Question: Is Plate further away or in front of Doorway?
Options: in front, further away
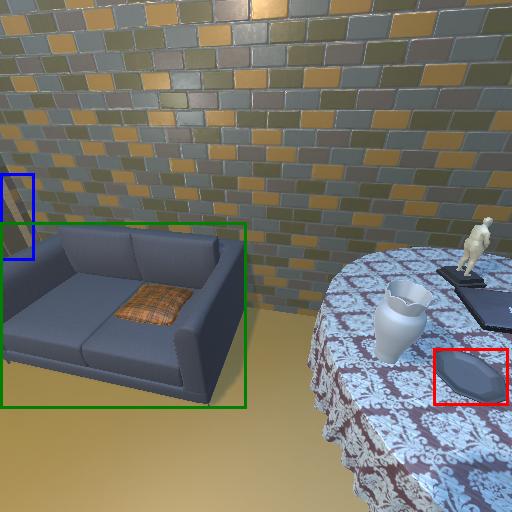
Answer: in front